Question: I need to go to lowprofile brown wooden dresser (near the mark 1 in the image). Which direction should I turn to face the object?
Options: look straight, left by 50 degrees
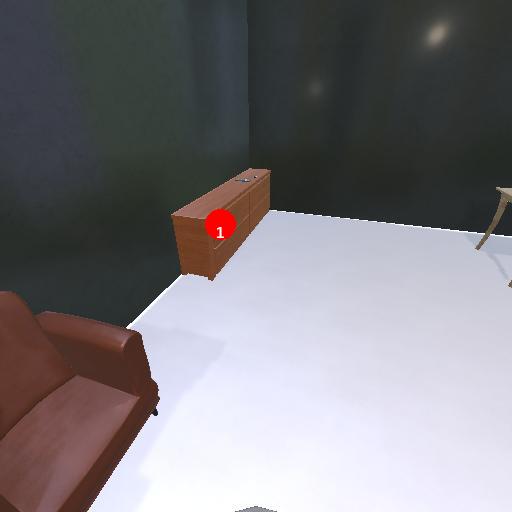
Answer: look straight